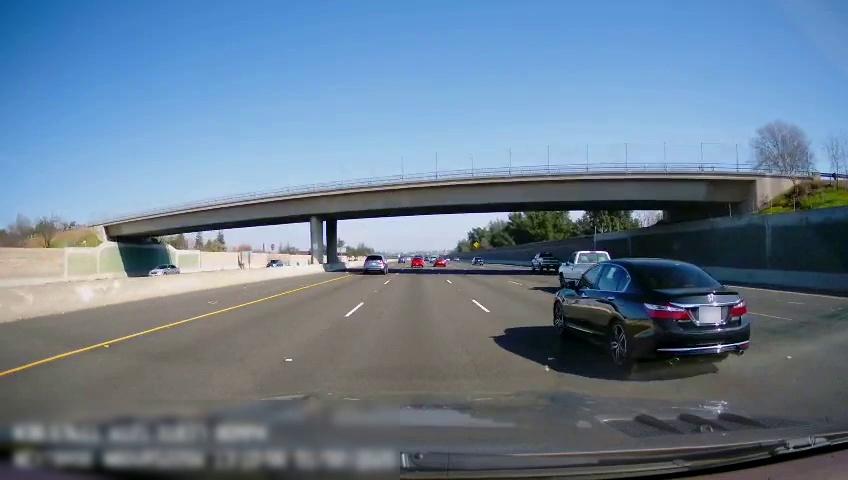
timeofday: Day
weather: Sunny
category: Drivable Space
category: Vehicles | Car
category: Vehicles | Car
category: Vehicles | Car
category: Vehicles | Car
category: Vehicles | Car
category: Vehicles | SUV
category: Vehicles | Truck
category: Vehicles | SUV
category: Vehicles | Truck
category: Vehicles | Car
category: Vehicles | SUV
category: Lanes | Alternate Lane
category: Lanes | Current Lane
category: Lanes | Current Lane
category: Lanes | Alternate Lane
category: Lanes | Alternate Lane
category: Lanes | Alternate Lane
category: Lanes | Alternate Lane